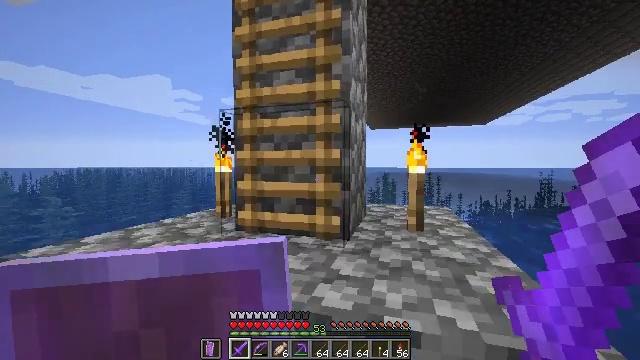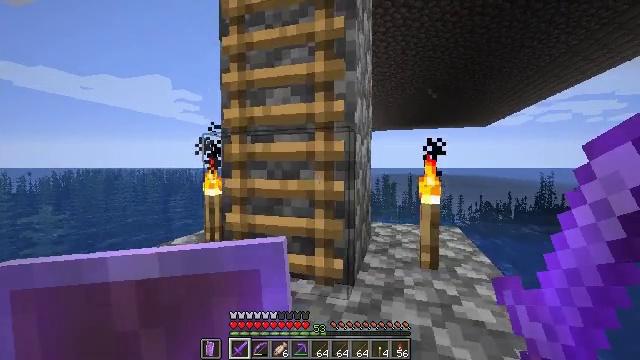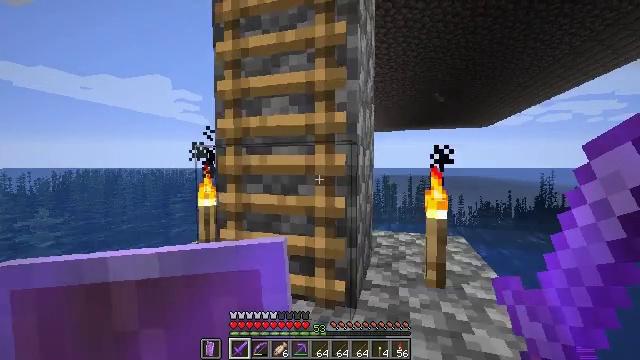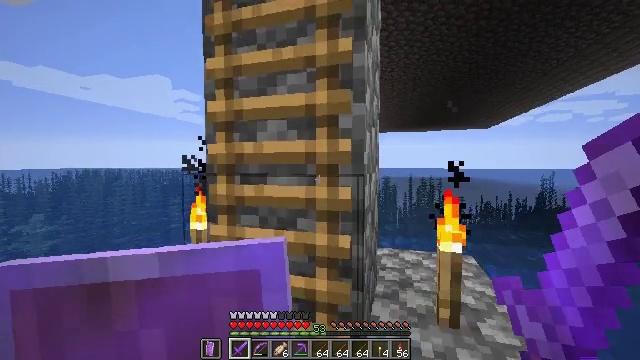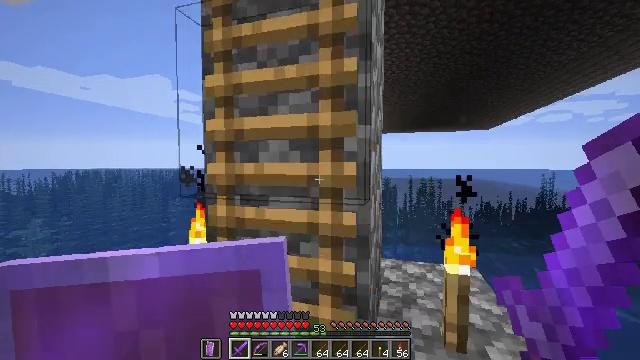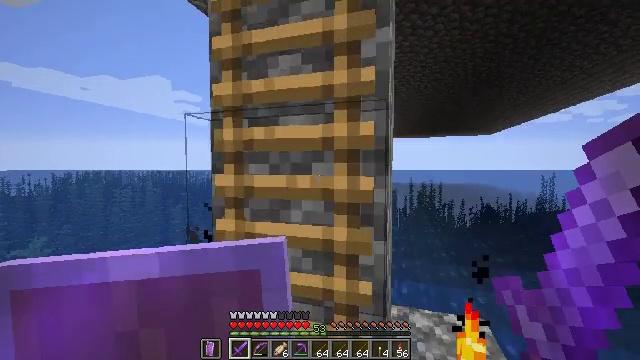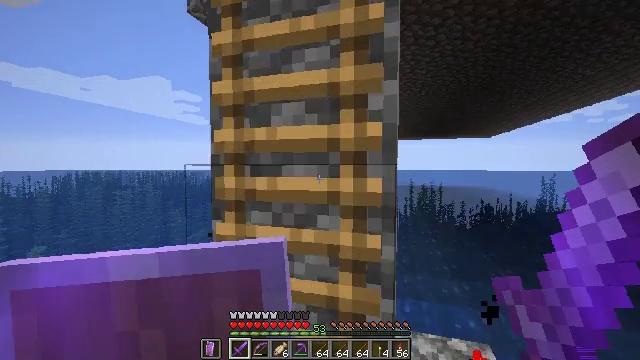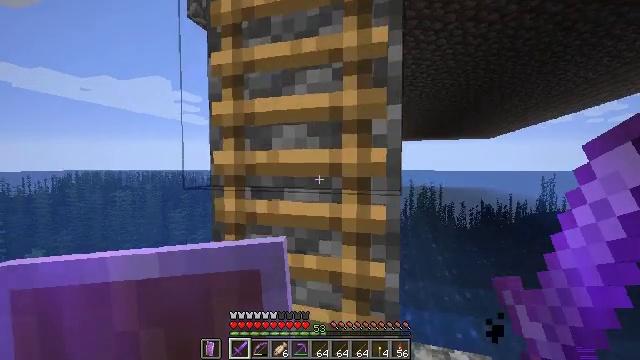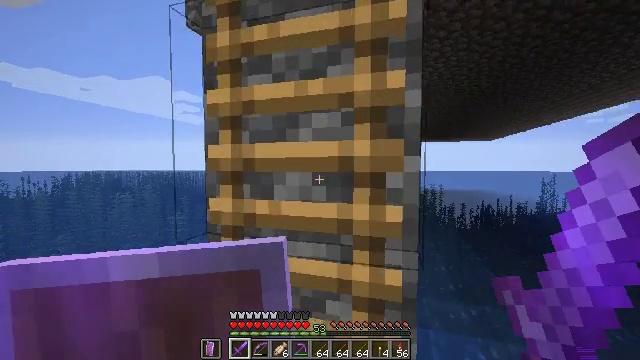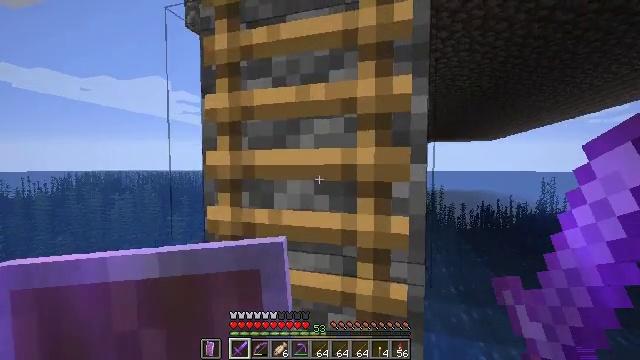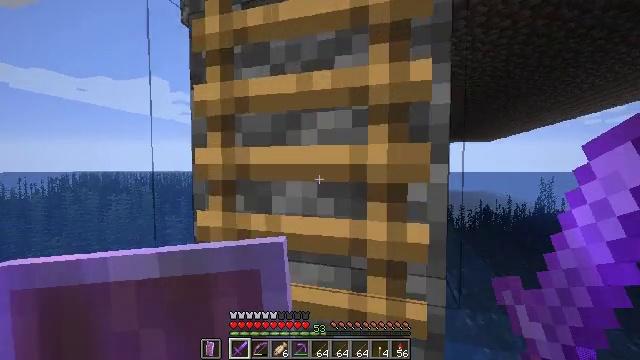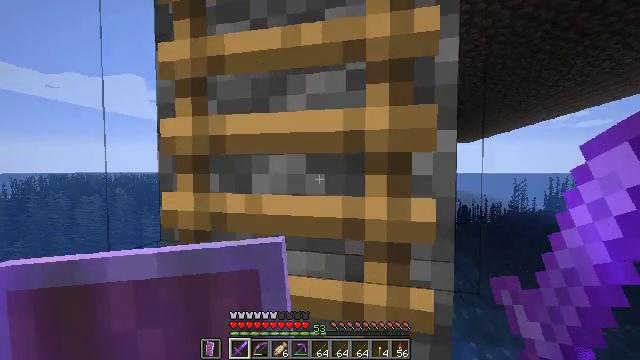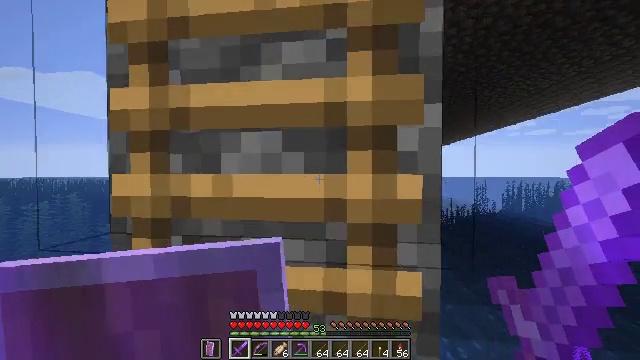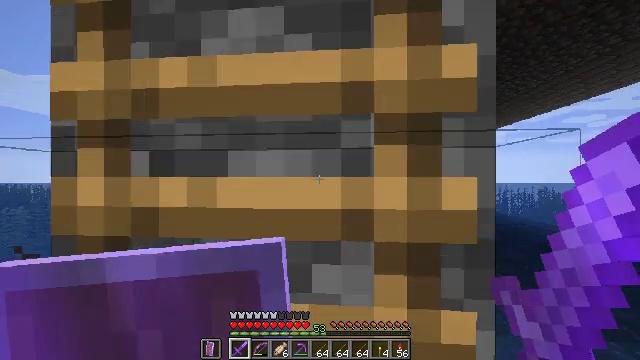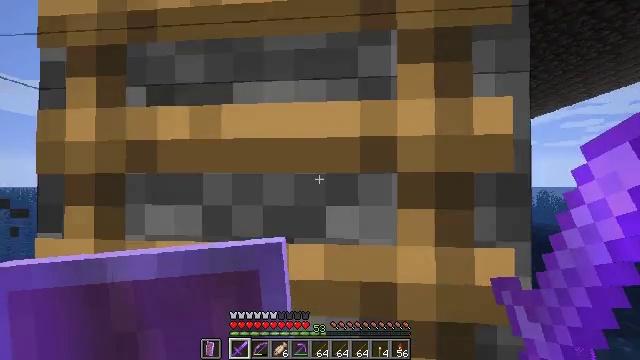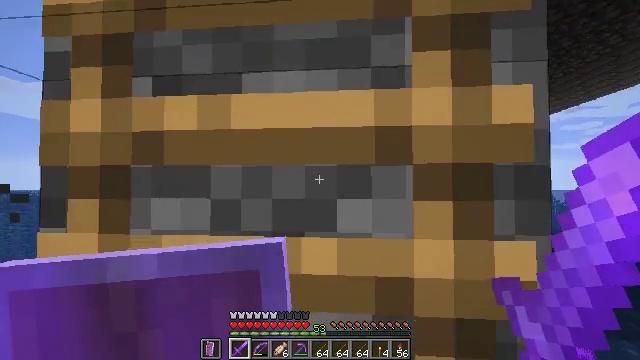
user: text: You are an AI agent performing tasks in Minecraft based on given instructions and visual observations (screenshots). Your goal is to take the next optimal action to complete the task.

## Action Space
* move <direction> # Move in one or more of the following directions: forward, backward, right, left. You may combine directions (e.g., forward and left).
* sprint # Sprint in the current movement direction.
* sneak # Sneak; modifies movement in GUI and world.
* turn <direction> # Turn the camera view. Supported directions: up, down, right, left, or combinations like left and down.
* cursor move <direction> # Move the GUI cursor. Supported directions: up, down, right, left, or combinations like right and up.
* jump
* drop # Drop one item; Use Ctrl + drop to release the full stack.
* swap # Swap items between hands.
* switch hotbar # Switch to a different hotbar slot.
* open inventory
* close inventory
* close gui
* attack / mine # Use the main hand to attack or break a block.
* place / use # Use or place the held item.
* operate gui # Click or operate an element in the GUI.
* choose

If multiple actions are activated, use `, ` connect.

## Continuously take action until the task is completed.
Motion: motion action
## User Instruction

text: craft item air
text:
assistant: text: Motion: move forward, jump
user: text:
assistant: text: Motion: move forward, jump
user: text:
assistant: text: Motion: move forward, jump
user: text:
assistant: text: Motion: move forward, jump
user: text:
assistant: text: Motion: move forward, jump
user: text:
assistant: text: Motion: move forward, jump
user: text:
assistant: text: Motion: move forward, jump
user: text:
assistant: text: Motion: move forward, jump
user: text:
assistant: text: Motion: move forward
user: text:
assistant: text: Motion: move forward
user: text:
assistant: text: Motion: move forward, turn right
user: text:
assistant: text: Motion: turn right and up
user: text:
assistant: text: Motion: turn right and up
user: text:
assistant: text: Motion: no_op
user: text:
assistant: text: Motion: move forward
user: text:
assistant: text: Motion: move forward
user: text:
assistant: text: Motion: move forward, turn right and up
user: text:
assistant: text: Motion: move forward, turn right and up
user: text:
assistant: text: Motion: move forward, turn up
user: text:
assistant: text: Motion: move forward, turn up
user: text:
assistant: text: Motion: move forward, turn up
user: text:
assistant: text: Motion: move forward, turn right and up
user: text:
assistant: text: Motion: move forward, turn up
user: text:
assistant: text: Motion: move forward, turn up
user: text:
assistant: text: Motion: move forward, turn left and up
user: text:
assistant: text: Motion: move forward, turn left and up
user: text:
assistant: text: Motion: move forward
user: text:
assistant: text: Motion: move forward
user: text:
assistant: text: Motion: move forward
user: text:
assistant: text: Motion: move forward